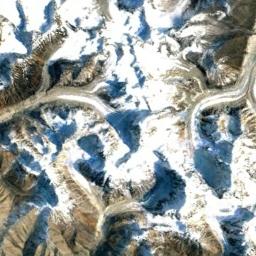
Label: snowberg